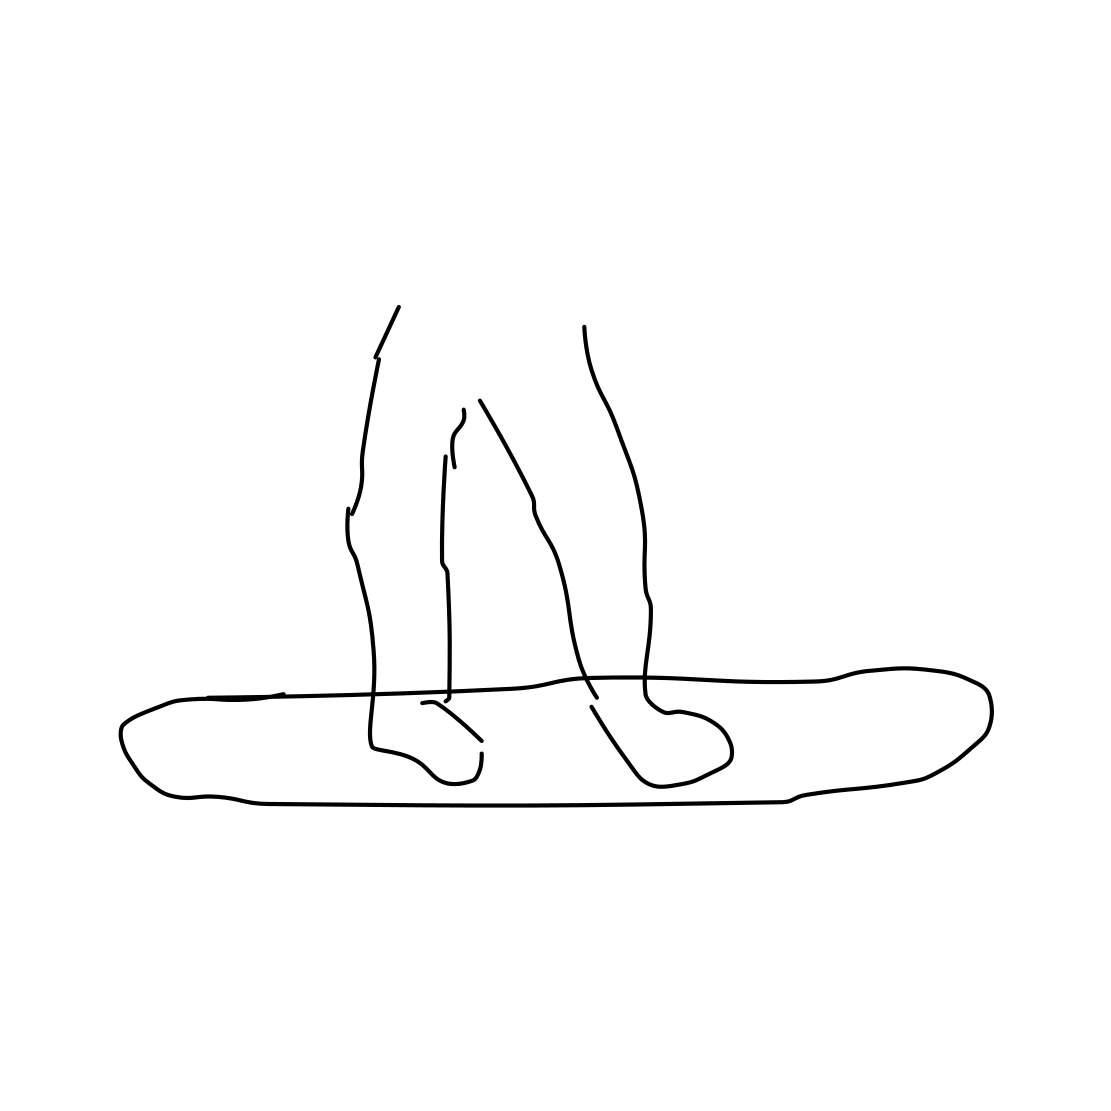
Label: snowboard